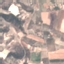
Label: PermanentCrop